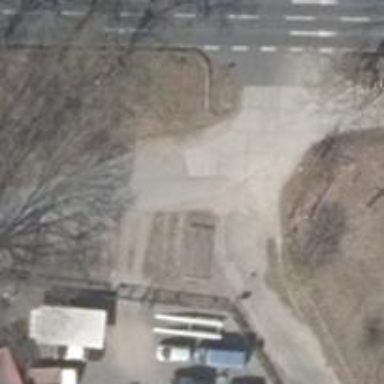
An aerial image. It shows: Service road with concrete surface.